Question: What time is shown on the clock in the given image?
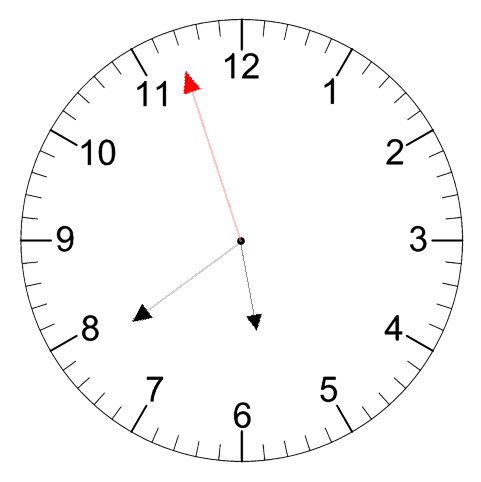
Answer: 05:38:57